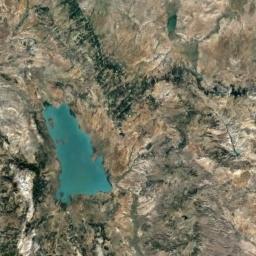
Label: lake